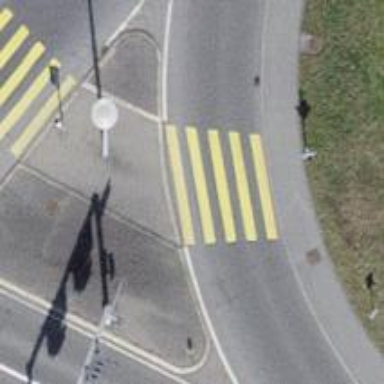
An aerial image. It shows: Zebra crossing marked on the road.